Question: Go to our website here <URL> and click the login with Facebook button in the bottom right-hand corner of the page. After going through the steps to sign in with our app, the login button will change to a logout button and start slowly creeping across the screen, lol.
It looks like the Facebook resize JavaScript is being called over and over again on the login button for some reason, but I can't figure it out. I've had good luck with JavaScript debugging here on Stack Overflow before, so hopefully you guys can help me out :-)
Thanks a bunch! I promise you, this is one of the strangest HTML/JS bugs you will come across, ha ha.
Philip
PS I'm using Firefox on Mac OS X. It seems to work fine in all other browsers.
PPS Here's an animated gif: <URL>

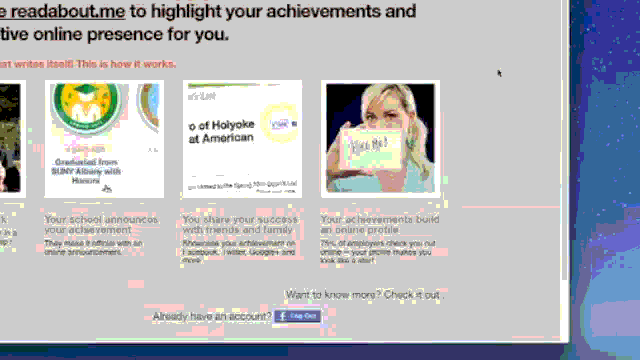
Answer: This is a duplicate question. It appears to be a bug on facebook.
<URL>